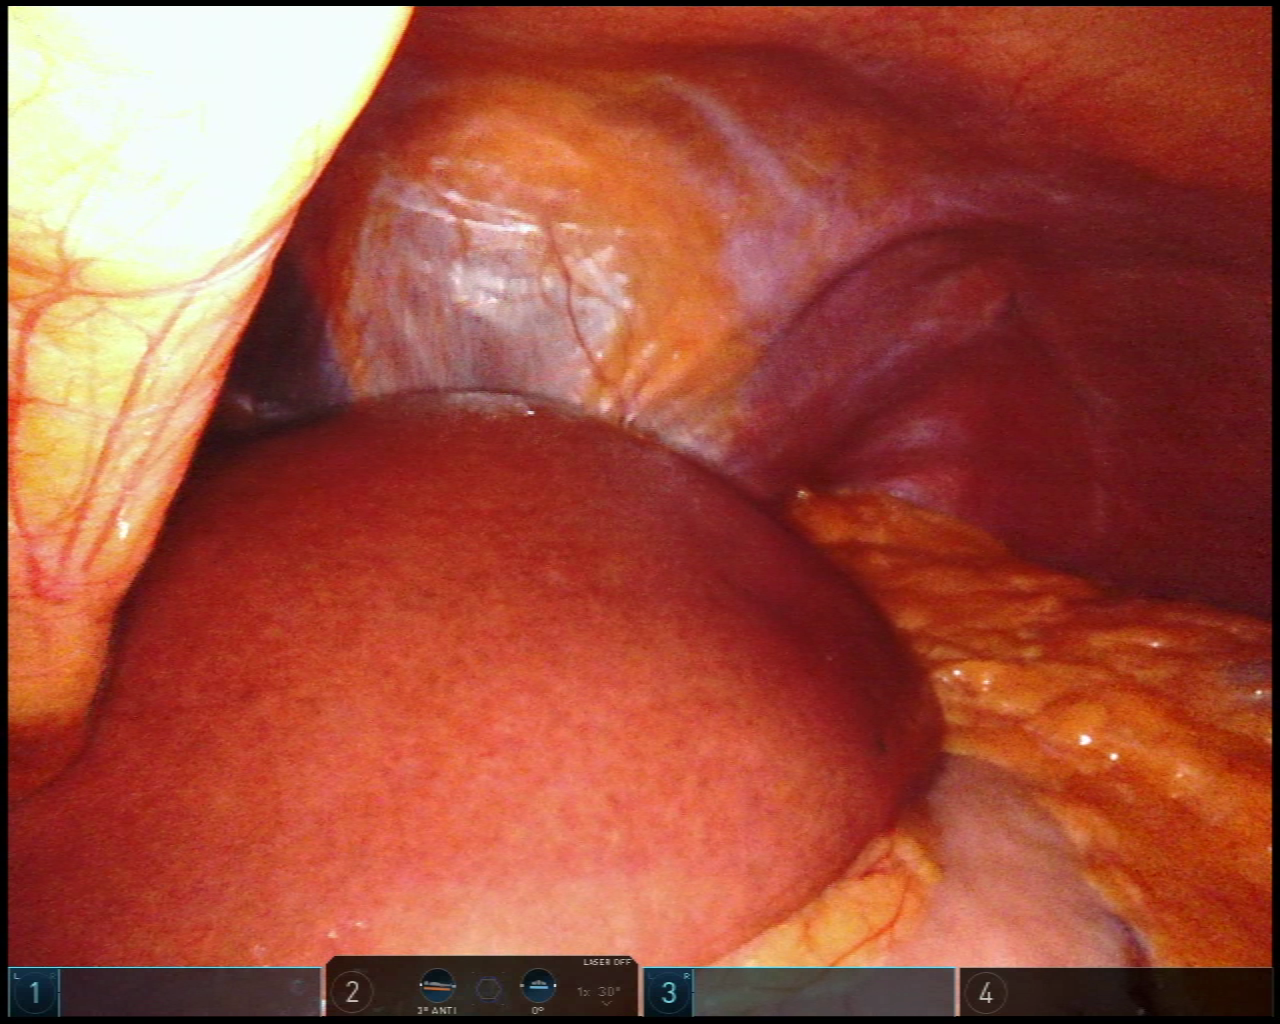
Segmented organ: liver
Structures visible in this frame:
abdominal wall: yes
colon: no
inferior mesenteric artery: no
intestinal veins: no
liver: yes
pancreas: no
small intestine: no
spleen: no
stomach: yes
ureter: no
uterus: no
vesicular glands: no